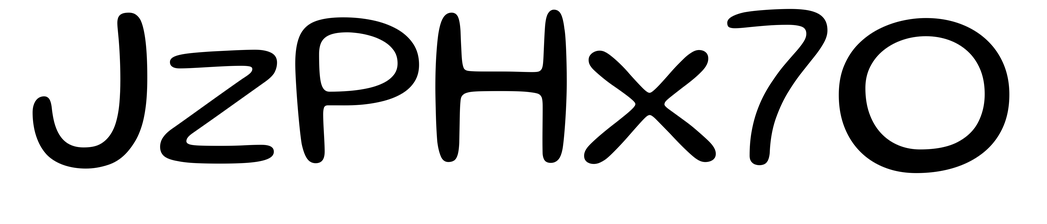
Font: Gluten_Light